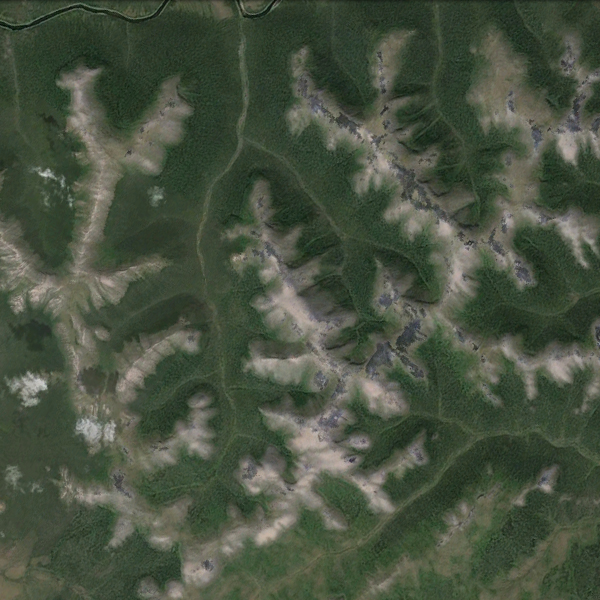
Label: Mountain